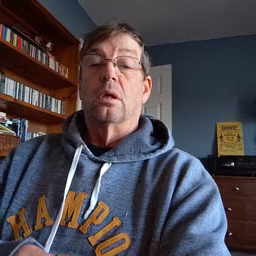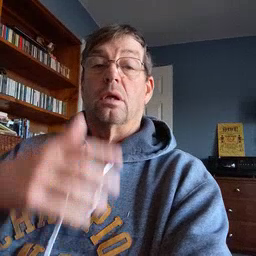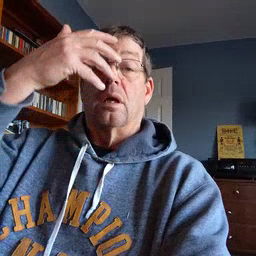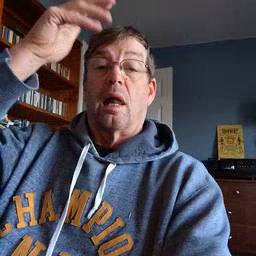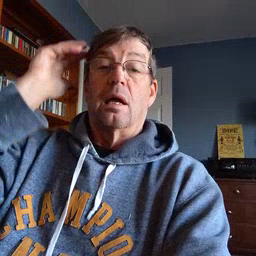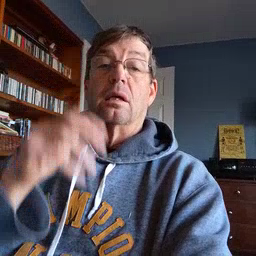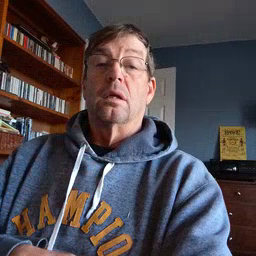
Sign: lion